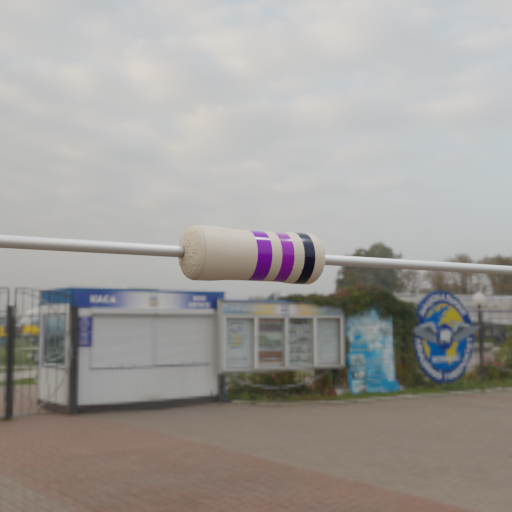
Resistor colour bands (in order): violet, violet, black